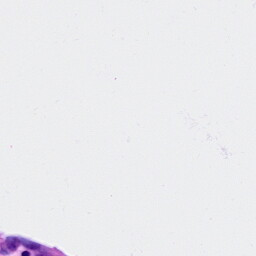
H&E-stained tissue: Ovarian